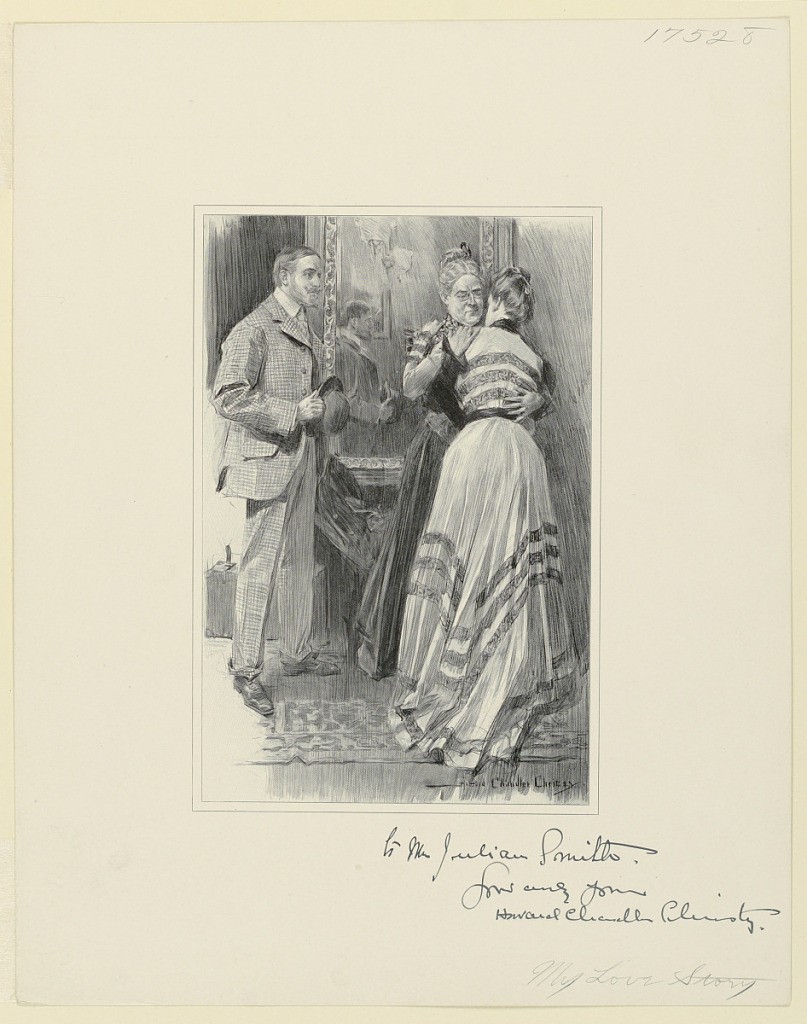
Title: I Stood by Speechless in My Bewilderment
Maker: Howard Chandler Christy, American, 1872 - 1952
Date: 1900
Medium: Ink on paper
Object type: Print
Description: Trial proof for illustration. An elderly lady embraces a young woman, while a young bearded man stands by, hat in hand.